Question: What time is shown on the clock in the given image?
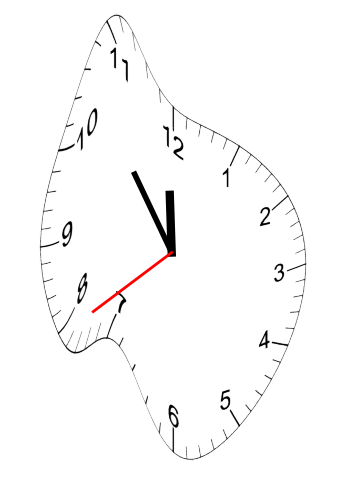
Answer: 11:53:39